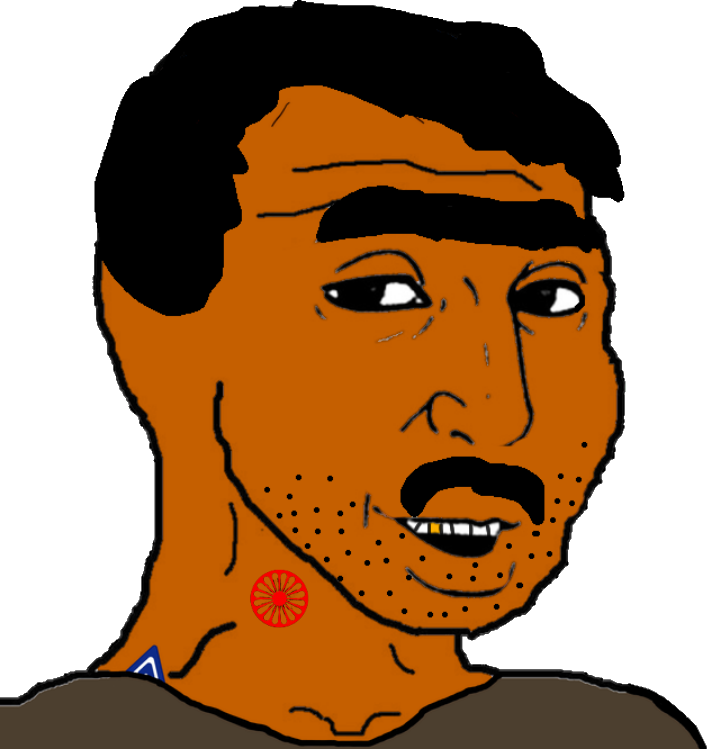
Label: 5_Groomer